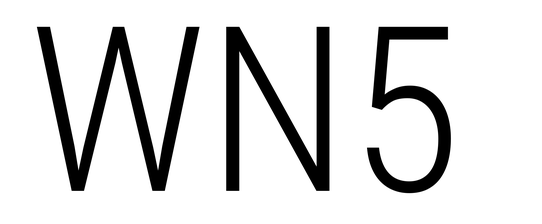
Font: Roboto_Condensed_Light